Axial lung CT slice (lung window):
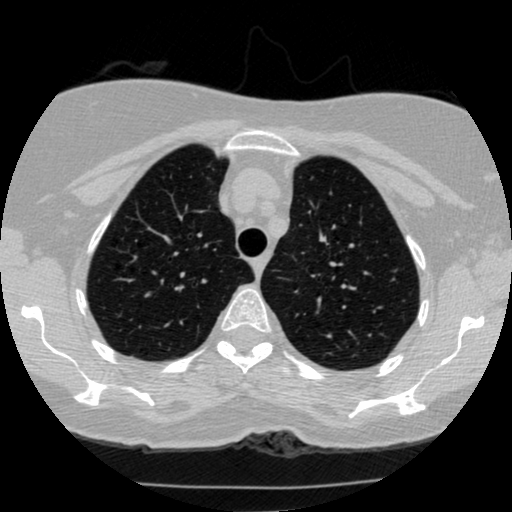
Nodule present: no